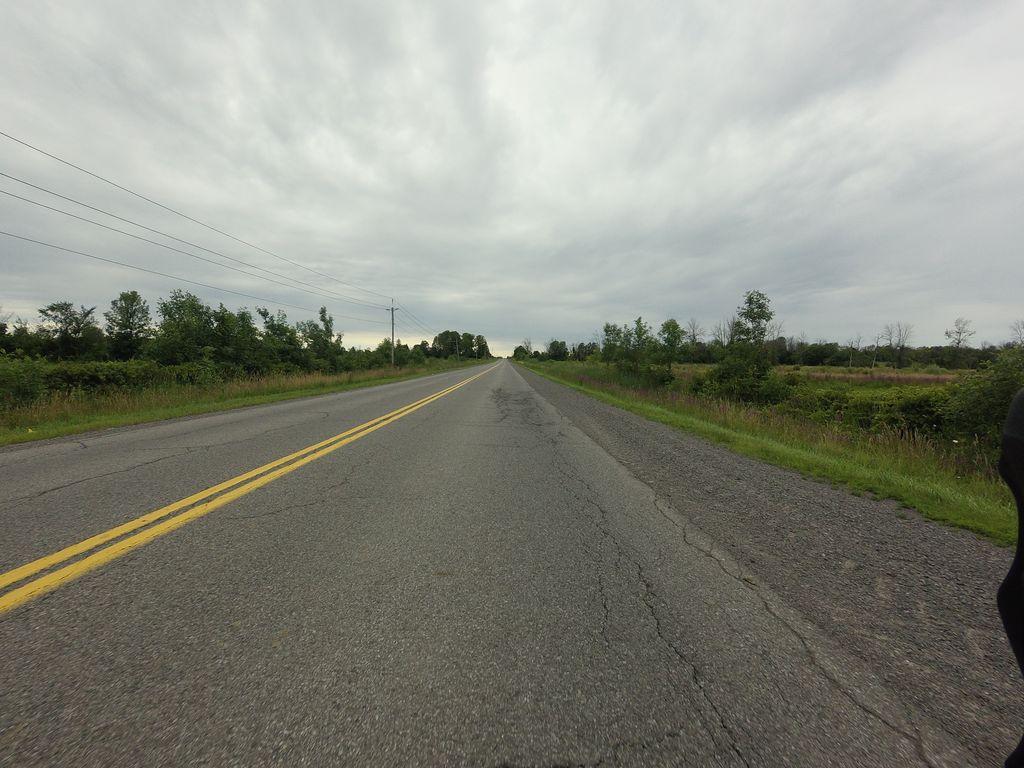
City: ottawa-gatineau